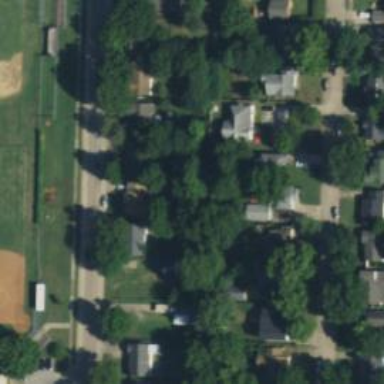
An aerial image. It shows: Neighborhood.